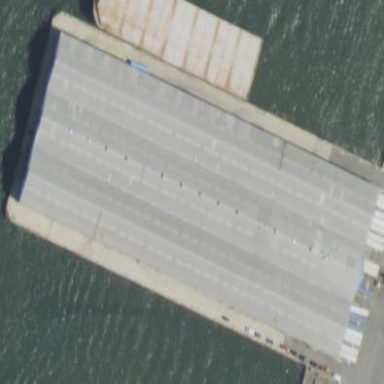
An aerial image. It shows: Man-made pier.